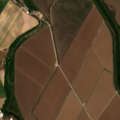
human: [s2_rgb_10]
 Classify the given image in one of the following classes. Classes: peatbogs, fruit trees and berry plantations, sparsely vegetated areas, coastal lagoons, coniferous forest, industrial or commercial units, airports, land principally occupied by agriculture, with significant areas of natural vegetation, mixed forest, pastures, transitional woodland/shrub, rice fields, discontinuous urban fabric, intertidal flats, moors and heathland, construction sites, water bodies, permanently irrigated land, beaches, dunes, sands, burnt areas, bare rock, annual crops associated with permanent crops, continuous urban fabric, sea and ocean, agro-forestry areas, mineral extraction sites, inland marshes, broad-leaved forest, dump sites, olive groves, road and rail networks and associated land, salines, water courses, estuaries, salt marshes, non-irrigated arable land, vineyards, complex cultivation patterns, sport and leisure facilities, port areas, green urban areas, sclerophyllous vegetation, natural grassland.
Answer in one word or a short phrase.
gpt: industrial or commercial units, permanently irrigated land, rice fields